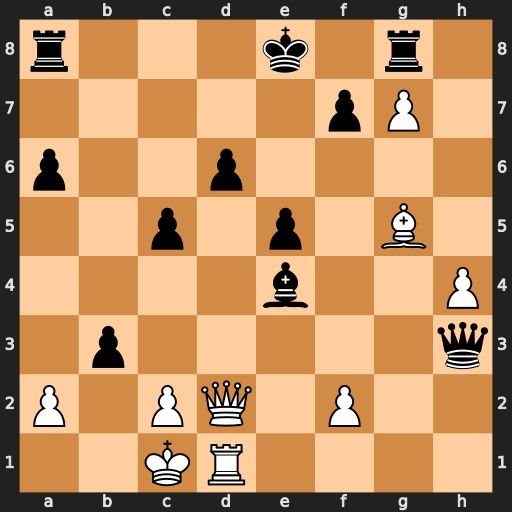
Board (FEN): r3k1r1/5pP1/p2p4/2p1p1B1/4b2P/1p5q/P1PQ1P2/2KR4
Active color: w
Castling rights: q
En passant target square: -
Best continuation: Qxd6 f6 Qxf6 b2+ Kb1